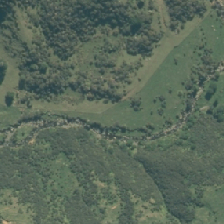
Land cover: low_producing_grassland